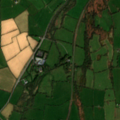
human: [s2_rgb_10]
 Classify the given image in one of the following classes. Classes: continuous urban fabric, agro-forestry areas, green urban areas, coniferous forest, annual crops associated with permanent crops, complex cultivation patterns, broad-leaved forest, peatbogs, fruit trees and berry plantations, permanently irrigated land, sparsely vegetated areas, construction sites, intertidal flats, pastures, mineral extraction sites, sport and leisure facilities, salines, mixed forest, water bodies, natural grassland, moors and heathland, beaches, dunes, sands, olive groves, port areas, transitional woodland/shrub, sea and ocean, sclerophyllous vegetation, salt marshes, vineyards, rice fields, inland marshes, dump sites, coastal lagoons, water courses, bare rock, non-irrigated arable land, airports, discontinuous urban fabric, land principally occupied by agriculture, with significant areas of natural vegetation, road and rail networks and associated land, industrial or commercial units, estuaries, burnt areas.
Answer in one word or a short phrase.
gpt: pastures